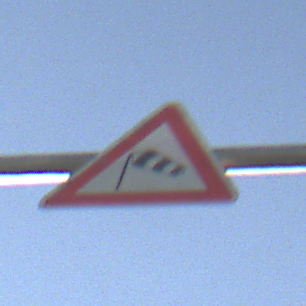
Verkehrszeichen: SeitenwindVonLinks
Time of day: MorningAfternoon
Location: Outdoor (Nature)
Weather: PartlyCloudy
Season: NotSpecified
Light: Natural